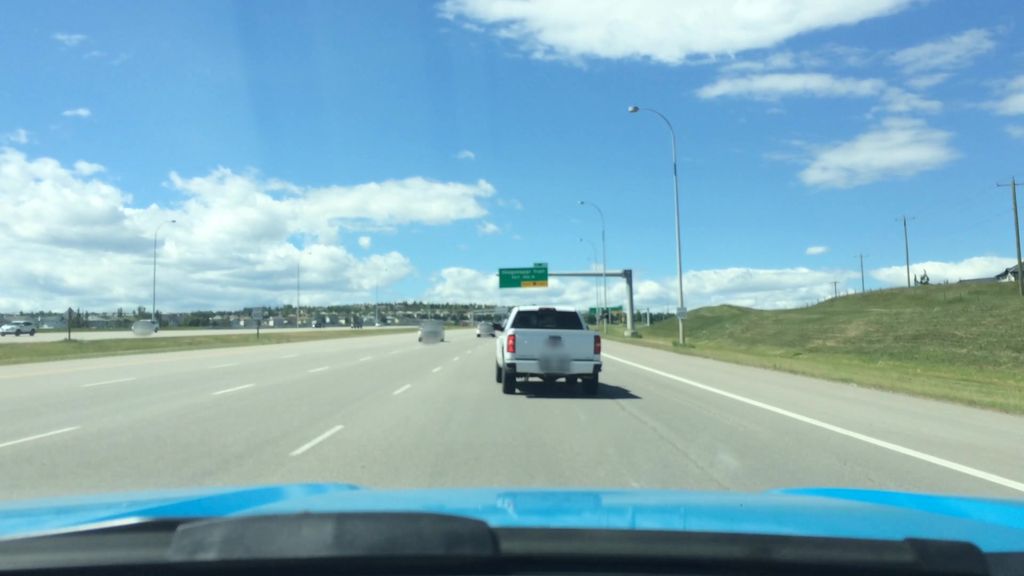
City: calgary